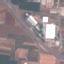
Label: Highway